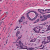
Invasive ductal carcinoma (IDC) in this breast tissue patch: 0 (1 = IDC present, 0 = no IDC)